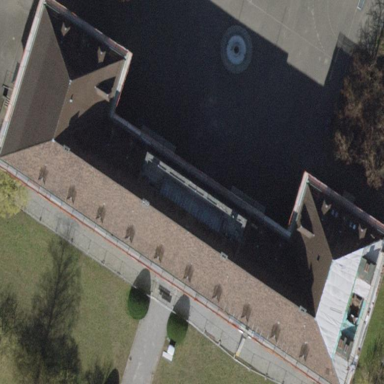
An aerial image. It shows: School building.